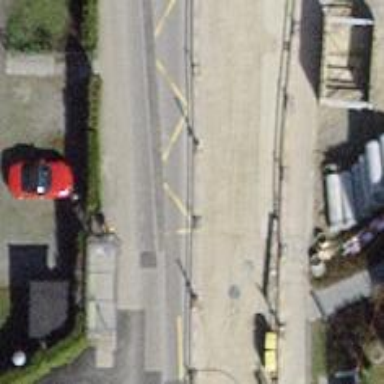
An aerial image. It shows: Secondary road with asphalt surface. Both sides of the road have sidewalks and there is cycle lane on the left.